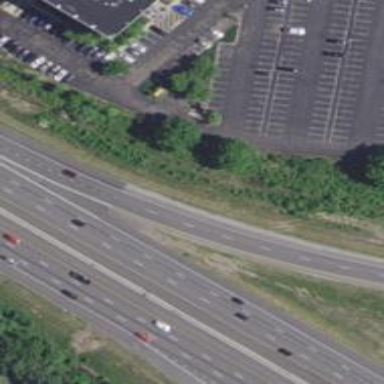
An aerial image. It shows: Asphalt surface.